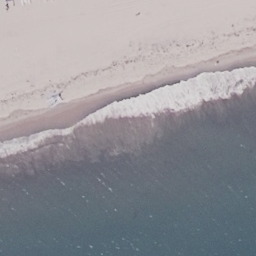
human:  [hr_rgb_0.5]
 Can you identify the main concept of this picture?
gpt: beach